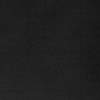
Atmospheric dust classification: dusty